Interaction volume radius: 5 \u00c5
Interaction volume height: 20 \u00c5
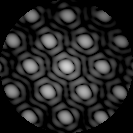
Disorder parameter: 0.0764